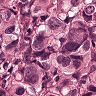
Metastatic tissue present: yes